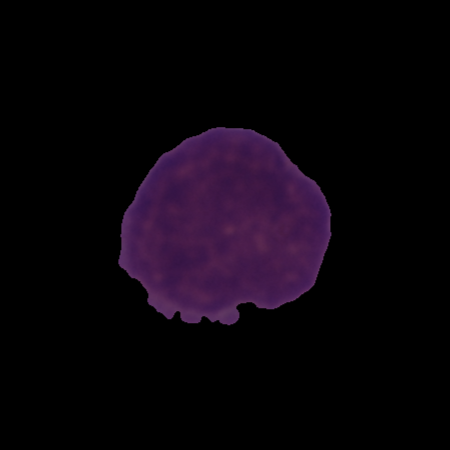
Label: healthy